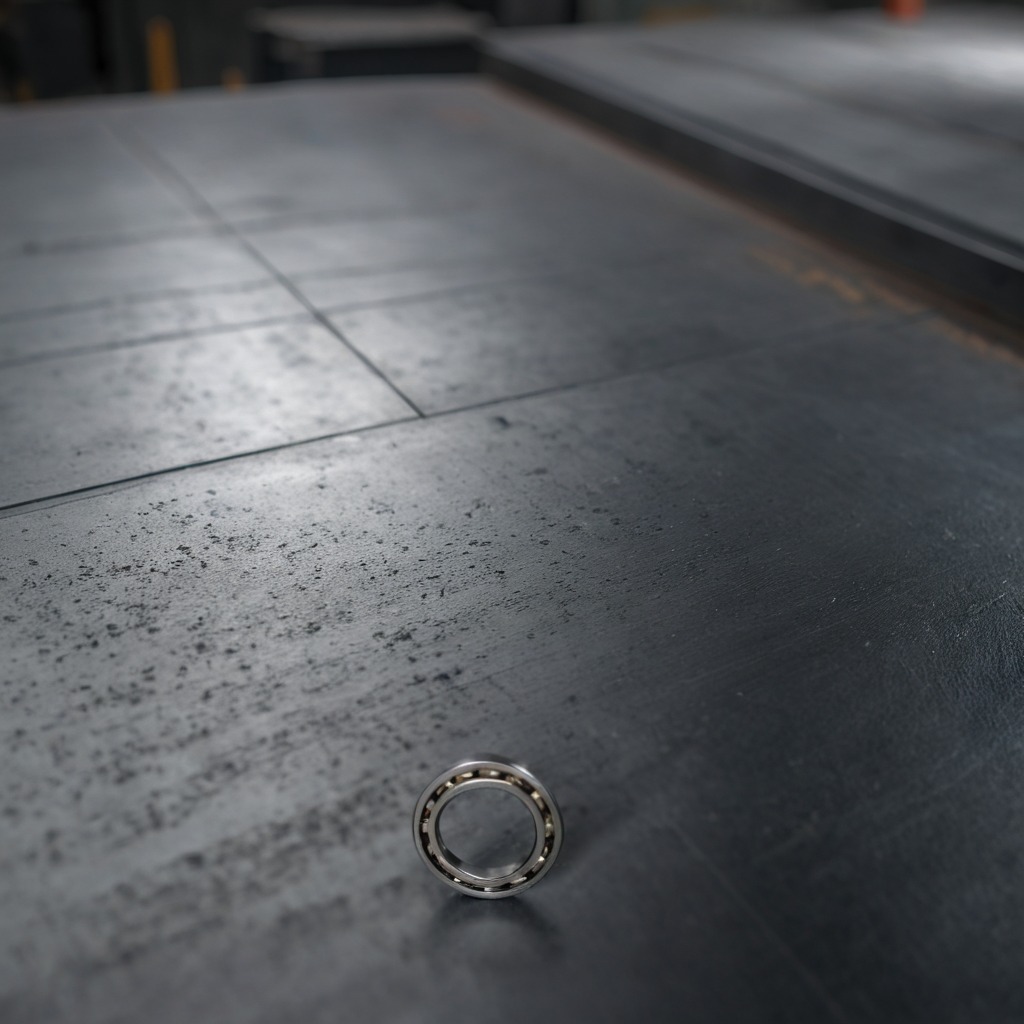
A metal ball bearing is lying on a cold steel table in a mining workshop.